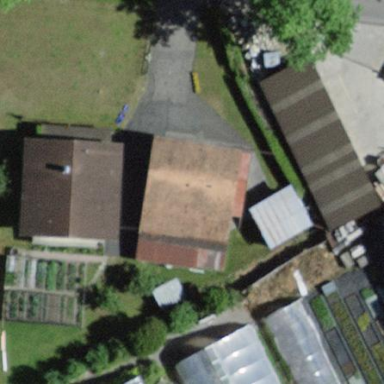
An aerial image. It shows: Rural barn.